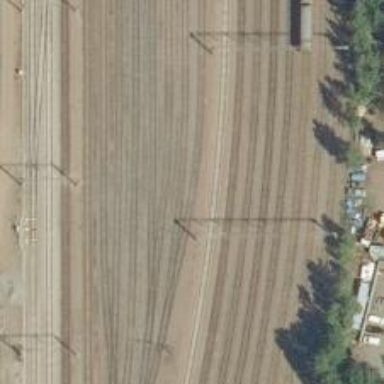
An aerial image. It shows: Railway yard in service.